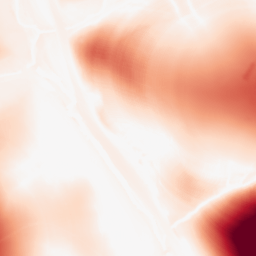
Category: morphological
Decomposition family: tophat
Decomposition parameters: size: 100
mode: white
Upsampling method: cubic_catmull_rom
Upsampling parameters: scale: 4
Upsampling scale: 4